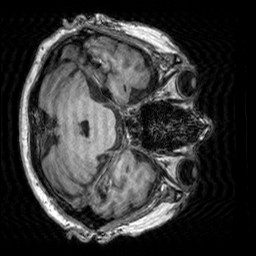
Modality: T1w
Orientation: axial
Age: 68
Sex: male
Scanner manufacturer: siemens
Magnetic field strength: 3 T
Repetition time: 2.3 s
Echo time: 0.00303 s